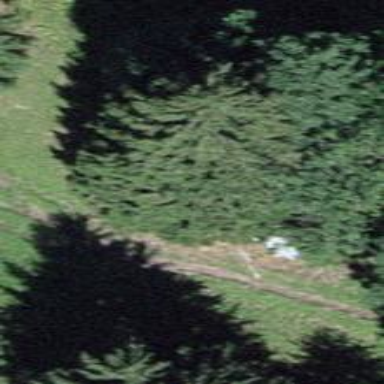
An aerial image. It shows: Cabin is depicted in the image.